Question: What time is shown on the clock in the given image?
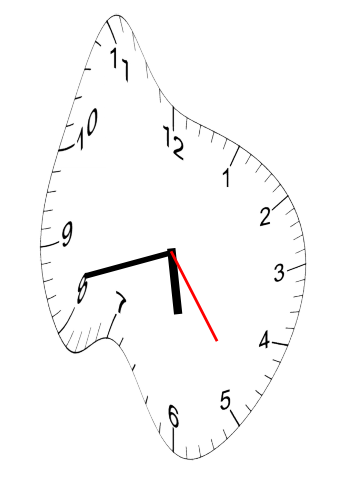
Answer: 05:42:24